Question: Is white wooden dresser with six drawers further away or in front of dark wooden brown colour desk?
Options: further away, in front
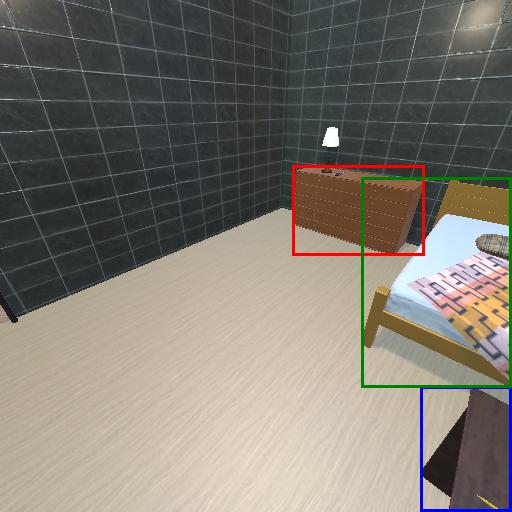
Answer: further away